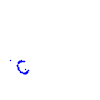
Particle: proton